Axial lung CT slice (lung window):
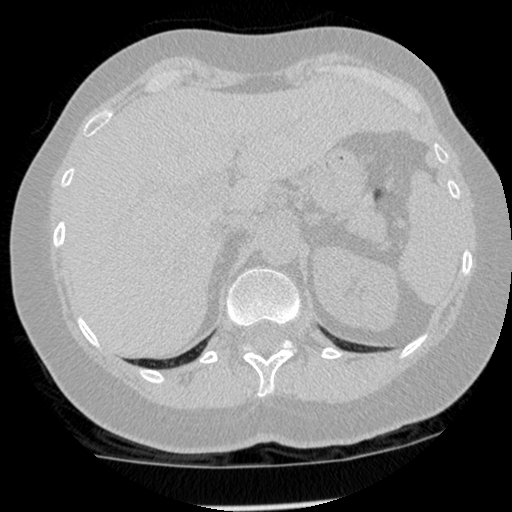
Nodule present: no